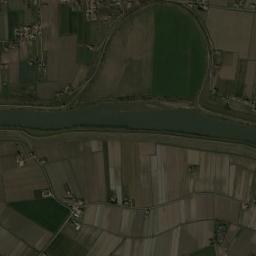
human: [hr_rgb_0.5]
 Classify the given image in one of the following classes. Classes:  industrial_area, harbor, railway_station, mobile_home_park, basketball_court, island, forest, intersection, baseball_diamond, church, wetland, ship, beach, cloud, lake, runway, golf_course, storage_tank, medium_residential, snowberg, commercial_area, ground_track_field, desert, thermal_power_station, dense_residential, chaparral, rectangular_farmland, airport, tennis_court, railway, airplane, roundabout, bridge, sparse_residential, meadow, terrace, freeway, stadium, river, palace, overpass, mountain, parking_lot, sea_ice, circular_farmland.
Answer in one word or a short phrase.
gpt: river